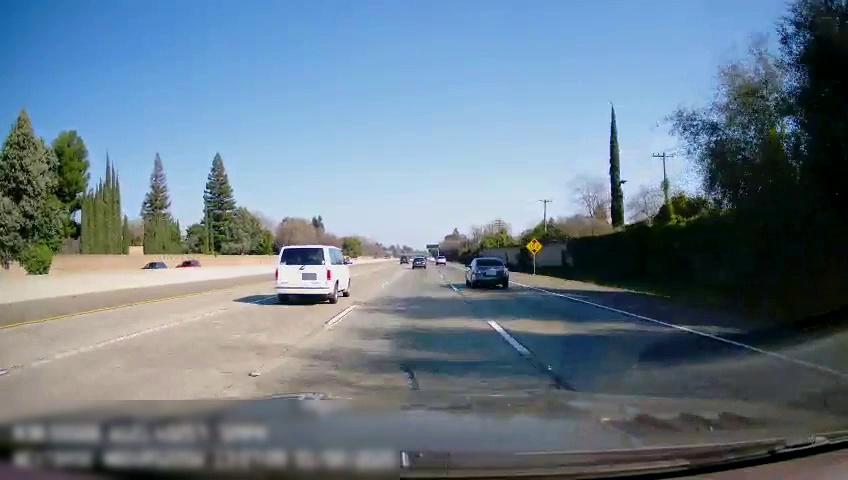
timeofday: Day
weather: Sunny
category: Drivable Space
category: Vehicles | Van
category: Vehicles | Car
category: Vehicles | Car
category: Vehicles | Car
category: Vehicles | Car
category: Vehicles | SUV
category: Lanes | Current Lane
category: Lanes | Alternate Lane
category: Lanes | Alternate Lane
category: Lanes | Alternate Lane
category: Lanes | Alternate Lane
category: Lanes | Alternate Lane
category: Traffic | Signs